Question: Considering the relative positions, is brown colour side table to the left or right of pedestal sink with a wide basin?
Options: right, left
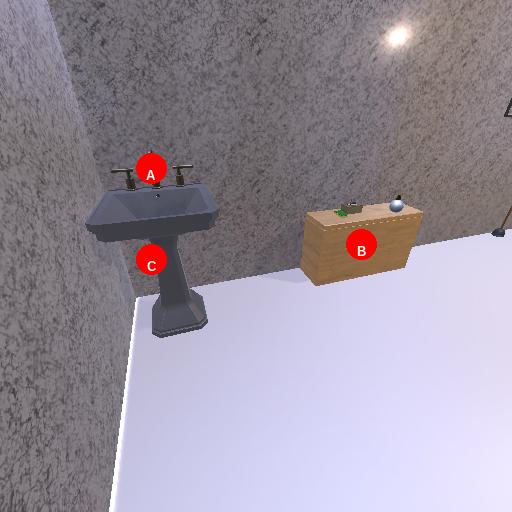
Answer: right